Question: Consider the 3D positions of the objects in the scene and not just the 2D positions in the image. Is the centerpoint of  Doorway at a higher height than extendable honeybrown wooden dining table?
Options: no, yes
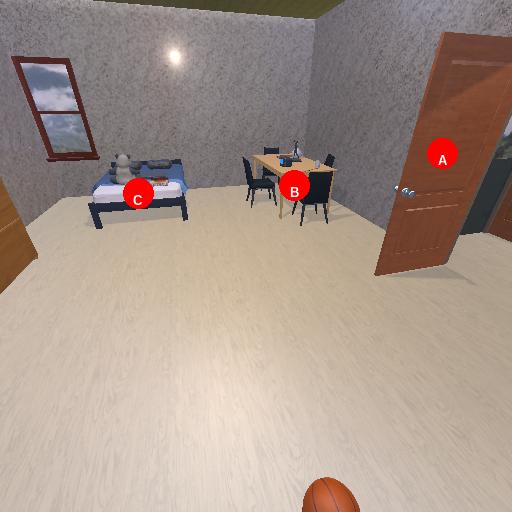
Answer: no